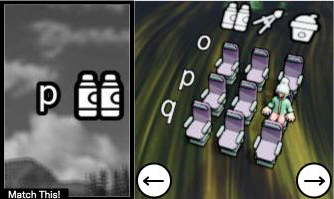
Task: seats
Answer: no